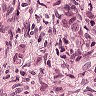
Metastatic tissue present: yes